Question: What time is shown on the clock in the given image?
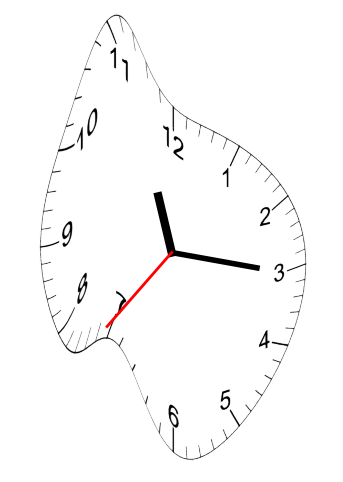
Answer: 11:15:36